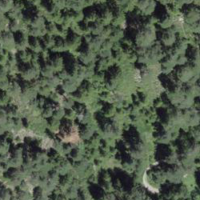
EUNIS habitat code: 45
Species observed at this site:
Anthericum ramosum